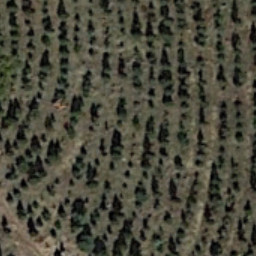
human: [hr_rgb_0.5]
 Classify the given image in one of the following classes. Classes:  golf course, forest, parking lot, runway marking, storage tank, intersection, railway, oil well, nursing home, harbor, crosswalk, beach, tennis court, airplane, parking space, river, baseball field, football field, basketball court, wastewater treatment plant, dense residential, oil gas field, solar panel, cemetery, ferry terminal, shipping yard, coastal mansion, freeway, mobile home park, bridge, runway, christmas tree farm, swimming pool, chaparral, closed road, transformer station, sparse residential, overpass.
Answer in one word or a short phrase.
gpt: christmas tree farm